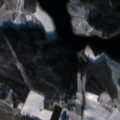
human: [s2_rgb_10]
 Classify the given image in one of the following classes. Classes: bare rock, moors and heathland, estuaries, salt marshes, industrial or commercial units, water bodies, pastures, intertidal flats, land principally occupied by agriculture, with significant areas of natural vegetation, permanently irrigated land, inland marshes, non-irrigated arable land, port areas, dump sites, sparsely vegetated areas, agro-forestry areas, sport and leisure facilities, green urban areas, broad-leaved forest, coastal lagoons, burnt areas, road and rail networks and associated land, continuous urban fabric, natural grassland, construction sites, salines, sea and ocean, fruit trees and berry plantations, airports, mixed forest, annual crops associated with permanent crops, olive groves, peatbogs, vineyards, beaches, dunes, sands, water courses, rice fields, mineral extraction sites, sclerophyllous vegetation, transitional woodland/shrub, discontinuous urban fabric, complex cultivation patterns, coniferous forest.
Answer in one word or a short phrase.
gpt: non-irrigated arable land, land principally occupied by agriculture, with significant areas of natural vegetation, mixed forest, transitional woodland/shrub, water bodies